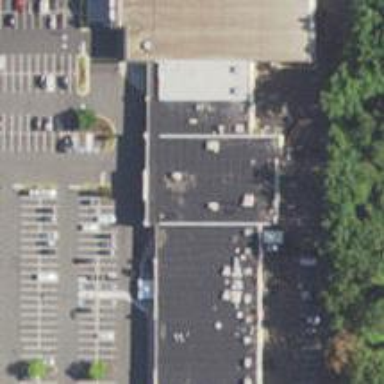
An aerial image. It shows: Pharmacy providing healthcare services.